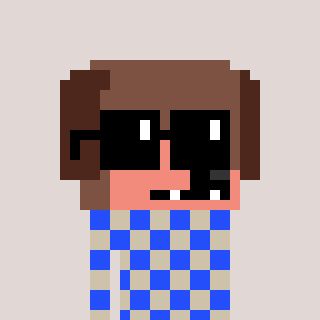
a pixel art character with square black sunglasses, a dog-shaped head and a bege-colored body on a warm background